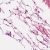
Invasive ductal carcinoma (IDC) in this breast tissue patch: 0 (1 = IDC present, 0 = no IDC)